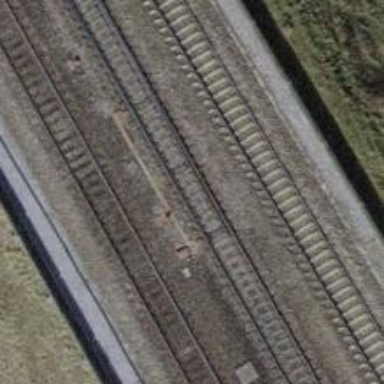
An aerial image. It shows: Single-track railway with electrified contact lines on embankment.